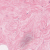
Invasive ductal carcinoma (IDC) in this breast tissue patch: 0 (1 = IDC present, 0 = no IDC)